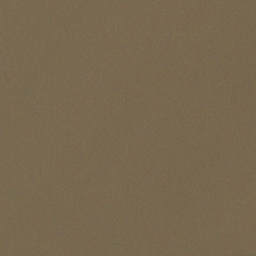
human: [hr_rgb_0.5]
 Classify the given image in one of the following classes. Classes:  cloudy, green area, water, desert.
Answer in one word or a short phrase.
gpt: cloudy